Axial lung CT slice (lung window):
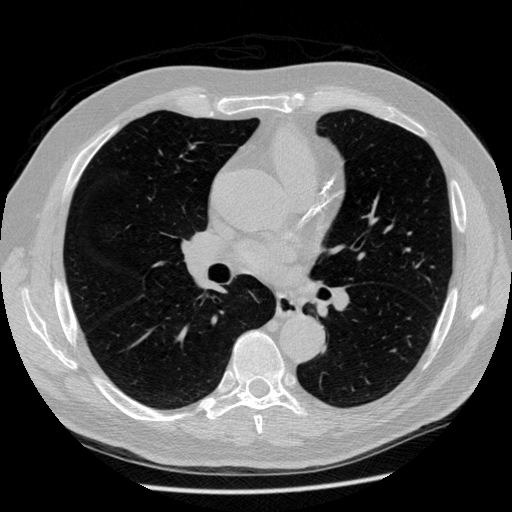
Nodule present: no